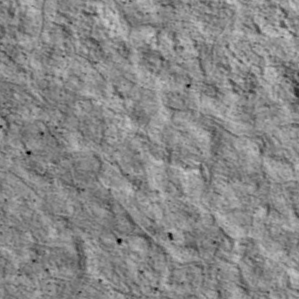
Label: non_frost